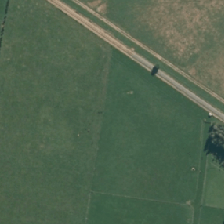
Land cover: deciduous_hardwood